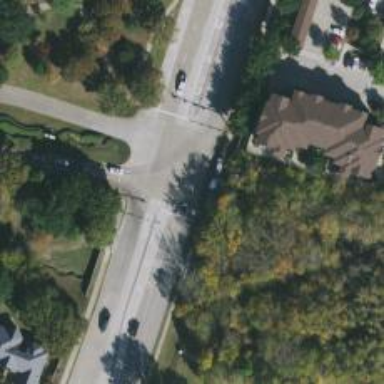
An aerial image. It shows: Secondary road with separate sidewalks.